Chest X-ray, PA view. Patient: 23 years old, sex M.
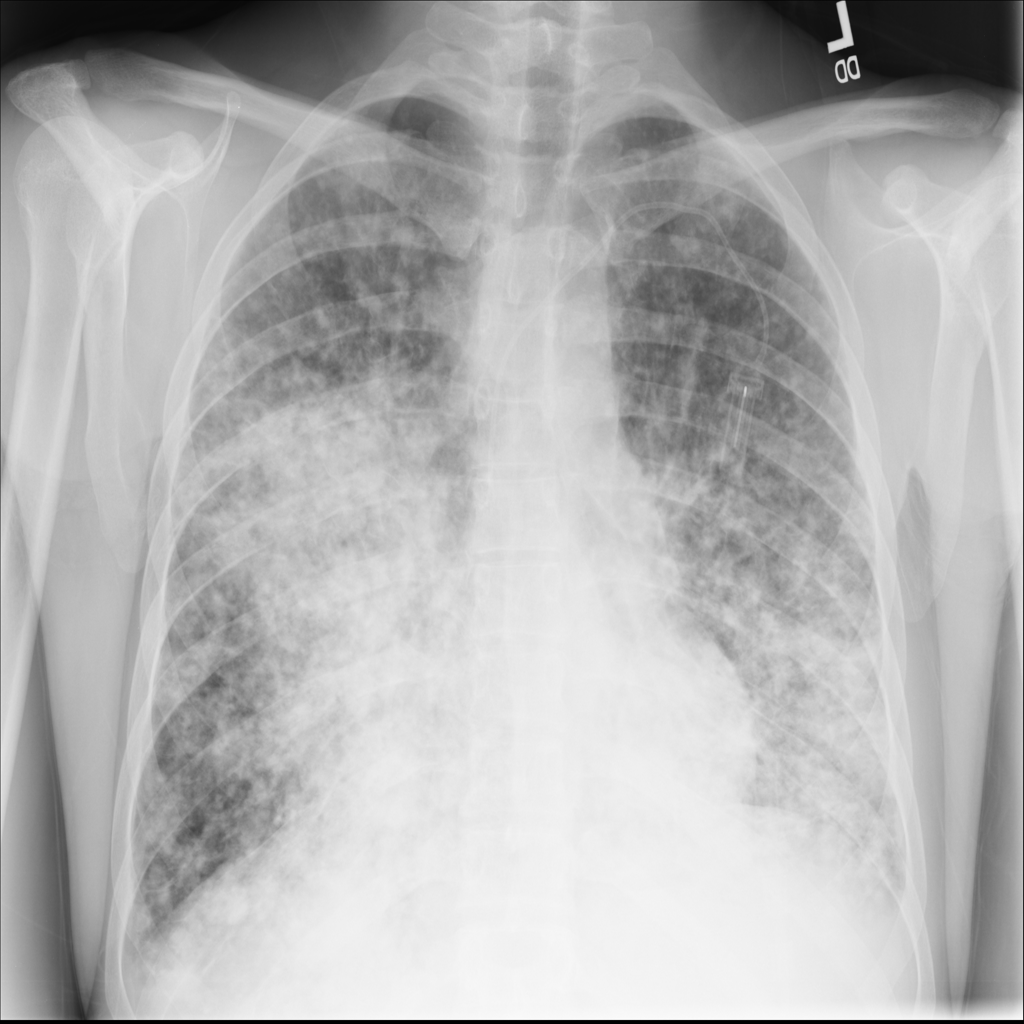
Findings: Consolidation